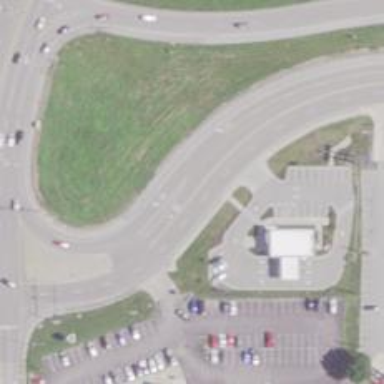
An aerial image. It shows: Tertiary road with asphalt surface.